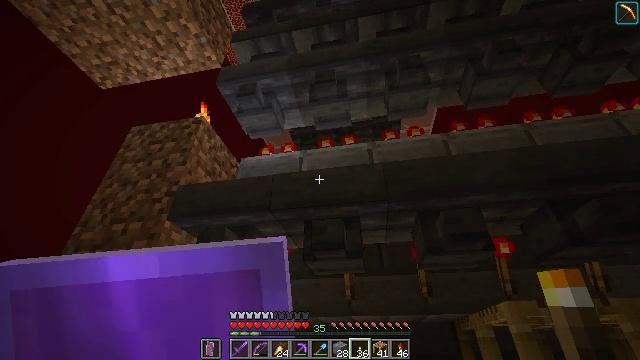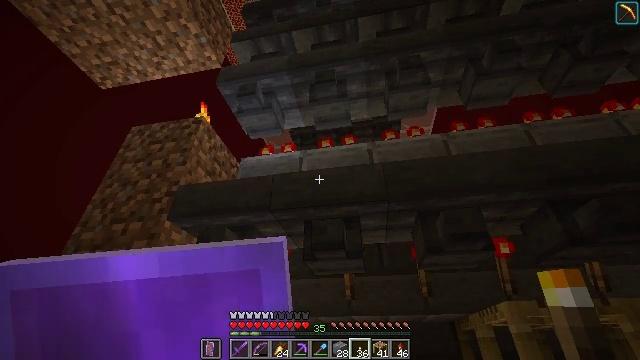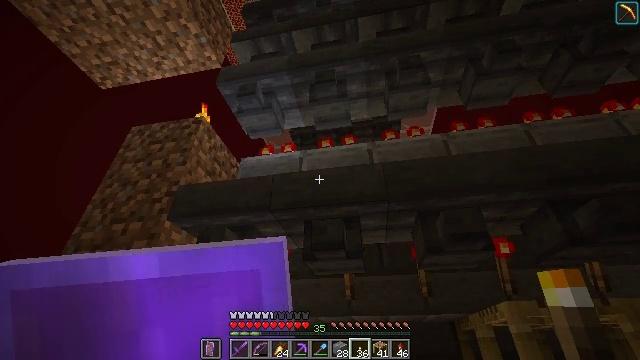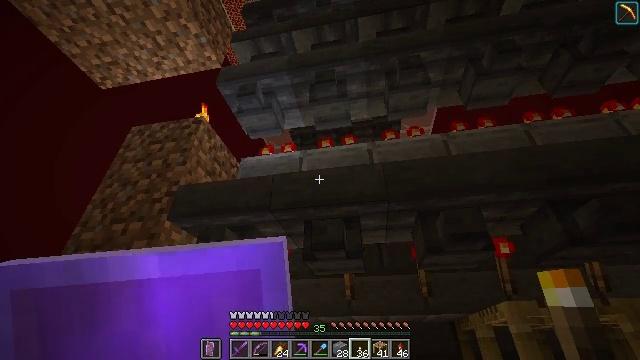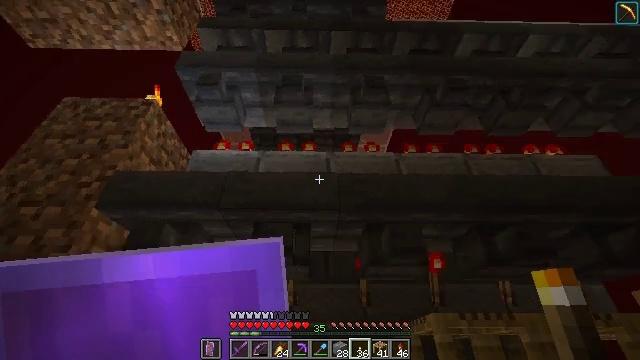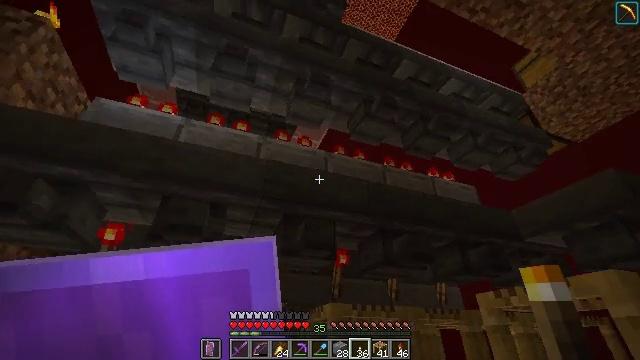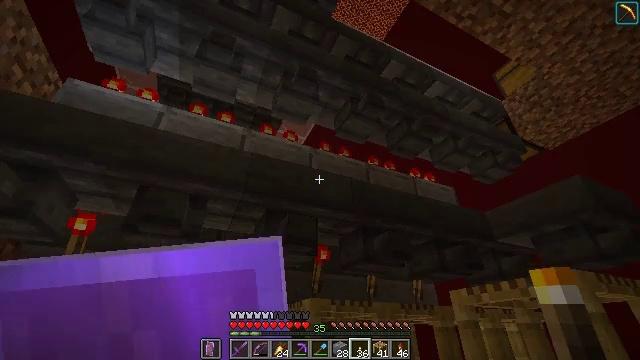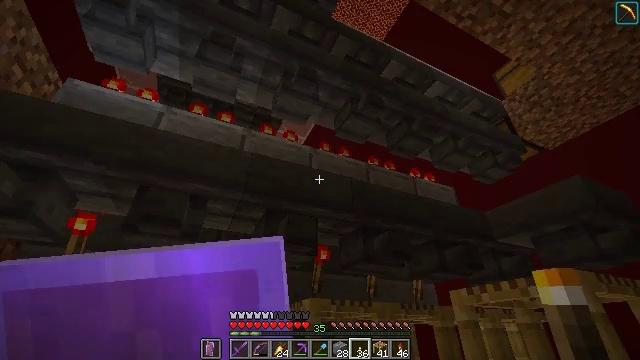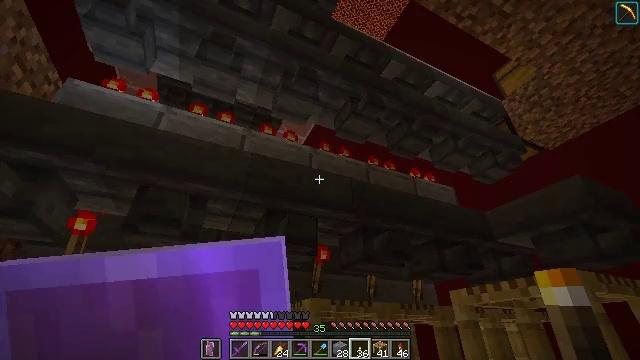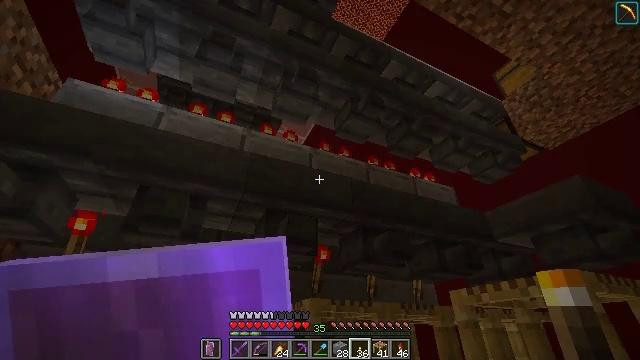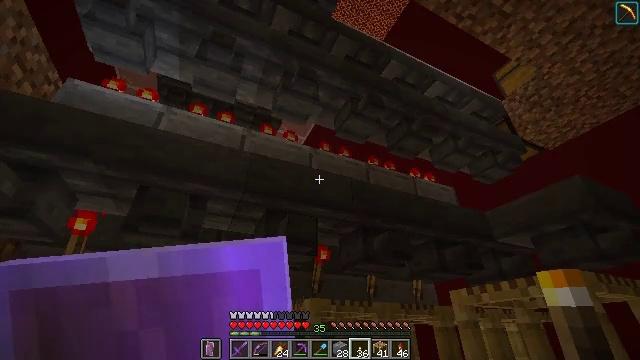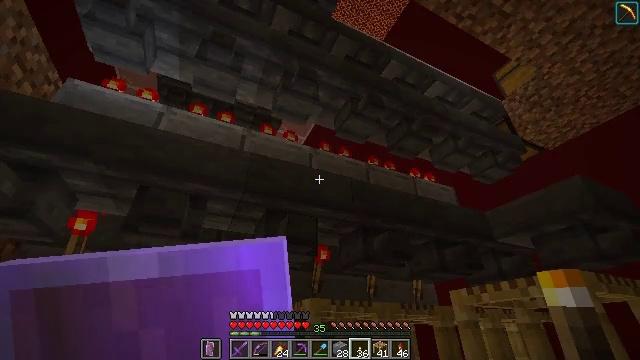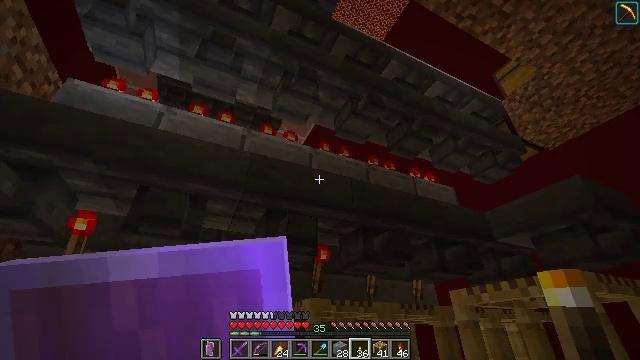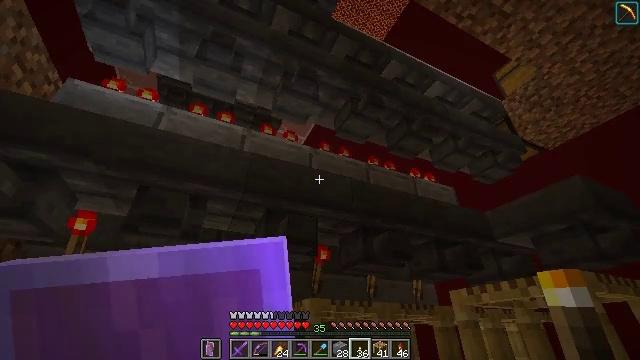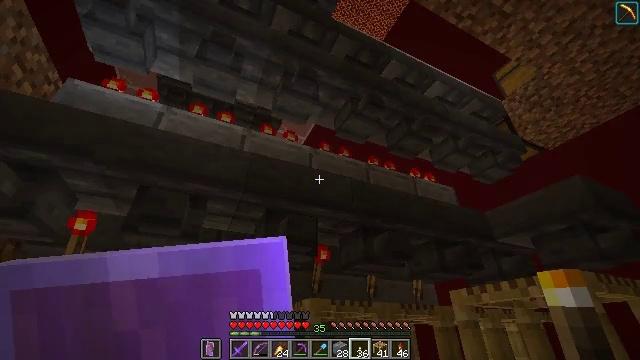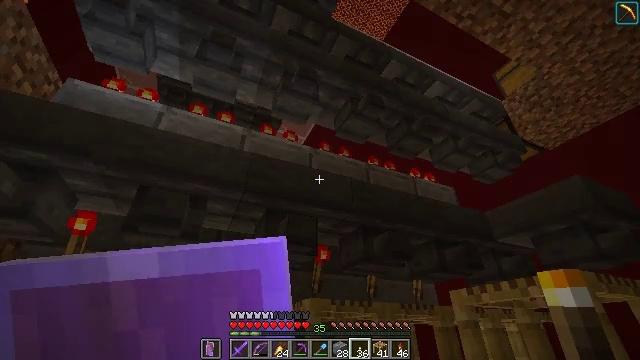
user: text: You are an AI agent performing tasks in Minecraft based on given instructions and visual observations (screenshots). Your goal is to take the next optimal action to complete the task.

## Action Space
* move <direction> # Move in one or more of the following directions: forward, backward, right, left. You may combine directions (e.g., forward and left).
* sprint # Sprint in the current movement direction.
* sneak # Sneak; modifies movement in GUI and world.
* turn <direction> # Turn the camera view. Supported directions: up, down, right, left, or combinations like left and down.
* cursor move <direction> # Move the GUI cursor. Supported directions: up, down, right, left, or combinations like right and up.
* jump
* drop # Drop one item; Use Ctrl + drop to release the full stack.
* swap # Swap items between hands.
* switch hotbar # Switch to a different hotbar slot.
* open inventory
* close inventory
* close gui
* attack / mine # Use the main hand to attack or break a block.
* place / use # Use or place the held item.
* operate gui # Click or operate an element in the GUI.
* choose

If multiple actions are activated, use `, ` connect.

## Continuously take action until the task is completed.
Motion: motion action
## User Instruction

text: Break the hopper to reuse it.
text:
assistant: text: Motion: no_op
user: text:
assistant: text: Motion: no_op
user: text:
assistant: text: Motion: no_op
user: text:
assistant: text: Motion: turn right and up
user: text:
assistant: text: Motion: turn right and down
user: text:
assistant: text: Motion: turn right
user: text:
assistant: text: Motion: no_op
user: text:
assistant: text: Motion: no_op
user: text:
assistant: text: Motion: no_op
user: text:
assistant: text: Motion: no_op
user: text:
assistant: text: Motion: no_op
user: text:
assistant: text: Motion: no_op
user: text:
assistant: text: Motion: no_op
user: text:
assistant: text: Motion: no_op
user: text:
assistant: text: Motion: no_op
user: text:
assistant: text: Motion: turn left and up
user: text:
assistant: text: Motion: turn left and up
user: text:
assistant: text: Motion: turn left and up
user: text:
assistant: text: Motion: turn left
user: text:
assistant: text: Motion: turn left
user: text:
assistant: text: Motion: no_op
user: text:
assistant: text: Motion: no_op
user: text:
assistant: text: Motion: no_op
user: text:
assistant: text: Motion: no_op
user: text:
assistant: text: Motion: no_op
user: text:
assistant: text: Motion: turn left and down
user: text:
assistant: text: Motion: turn left and down
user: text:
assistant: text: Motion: no_op
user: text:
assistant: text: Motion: no_op
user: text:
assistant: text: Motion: no_op